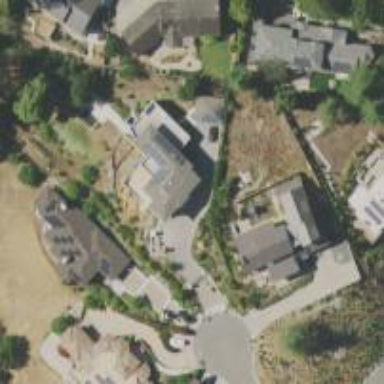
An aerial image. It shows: Driveway.